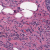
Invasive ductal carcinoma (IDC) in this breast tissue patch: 0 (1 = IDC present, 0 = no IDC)